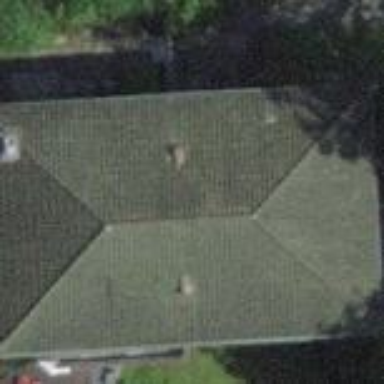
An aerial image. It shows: Quadruple saltbox roof shape on apartment building.